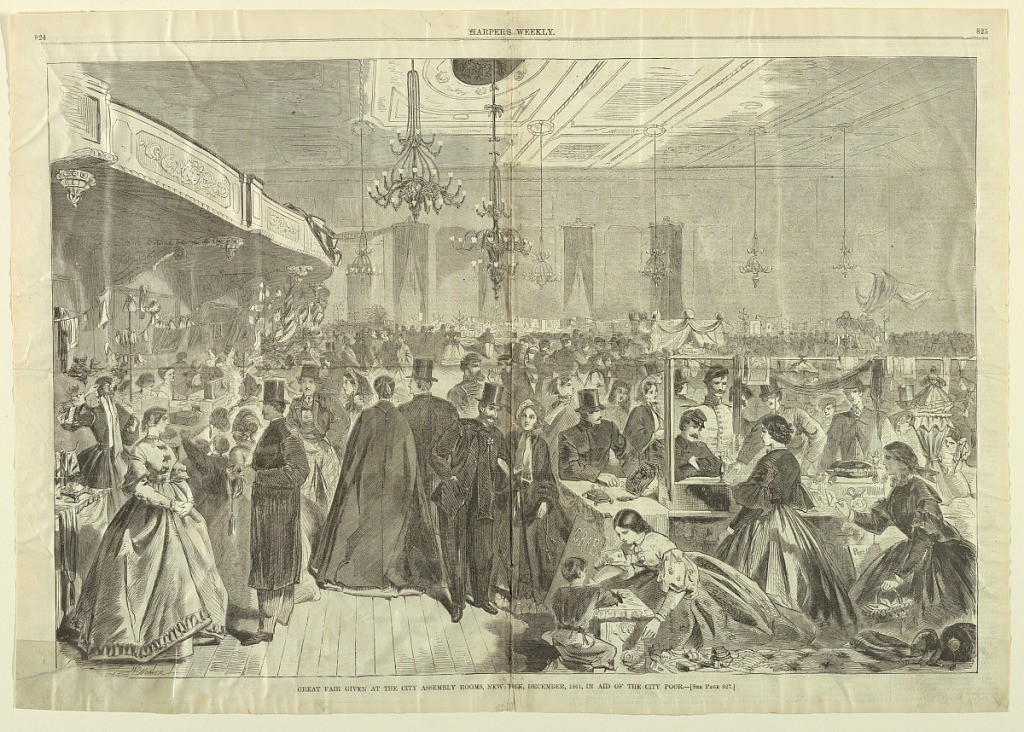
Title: Great Fair Given at the City Assembly Rooms, New York, December 1861, in Aid of City Poor, from Harper's Weekly, December 28, 1861, pp. 824-825.
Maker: Winslow Homer, American, 1836–1910
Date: December 28, 1861
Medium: Wood engraving in black ink on newsprint paper
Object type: Print
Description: Horizontal view of the interior of a large hall with booths displaying merchandise set up all around it (a numbered booth in lower right foreground) and groups of men and women moving about it.